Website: lowes
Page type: customer-info-address
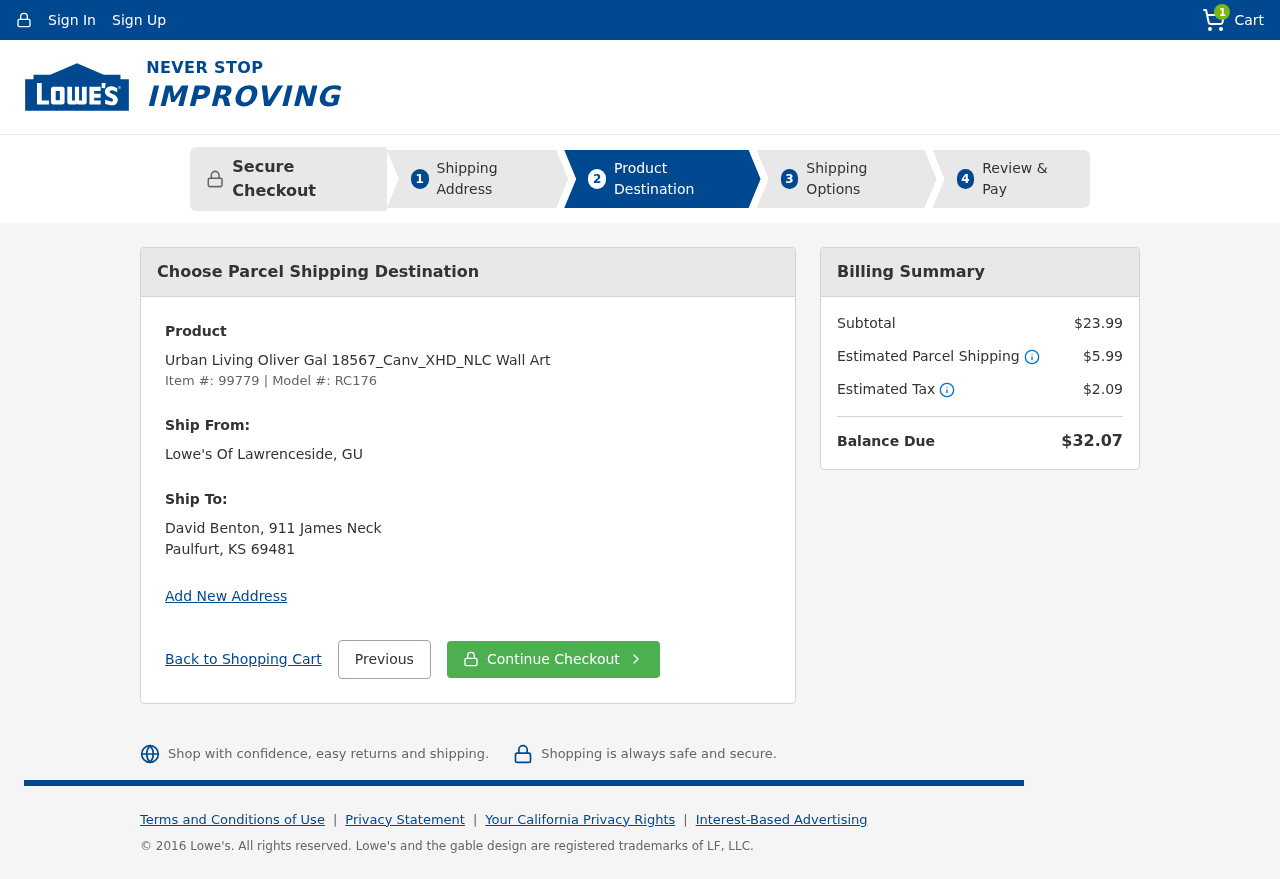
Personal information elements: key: PII_FULLNAME
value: David Benton
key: PII_STREET
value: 911 James Neck
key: PII_CITY_STATE2
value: Lawrenceside, GU
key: PII_CITY_STATE_ZIP
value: Paulfurt, KS 69481
Product elements: key: PRODUCT1_NAME
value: Urban Living Oliver Gal 18567_Canv_XHD_NLC Wall Art
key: PRODUCT1_ITEM_NUMBER
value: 99779
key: PRODUCT1_MODEL_NUMBER
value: RC176
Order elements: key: ORDER_NUM_ITEMS
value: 1
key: ORDER_SUBTOTAL
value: $23.99
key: ORDER_SHIPPING_COST
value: $5.99
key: ORDER_TAX
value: $2.09
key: ORDER_TOTAL
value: $32.07